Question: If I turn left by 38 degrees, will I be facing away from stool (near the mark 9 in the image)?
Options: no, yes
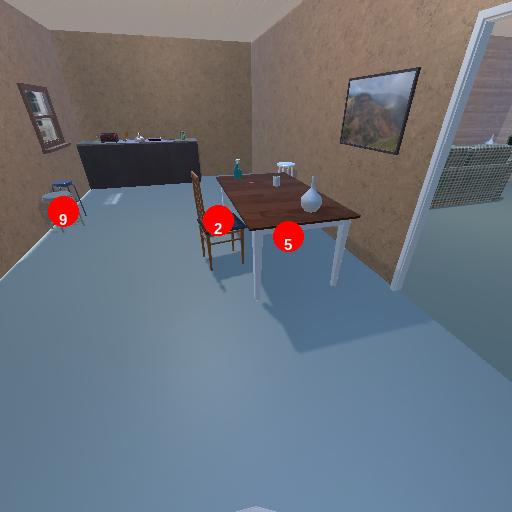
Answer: no